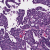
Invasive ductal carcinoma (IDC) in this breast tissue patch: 1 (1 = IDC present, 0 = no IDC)